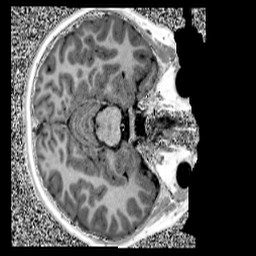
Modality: UNIT1
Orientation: axial
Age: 9
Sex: male
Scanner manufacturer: siemens
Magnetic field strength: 3 T
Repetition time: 4 s
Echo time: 0.00299 s